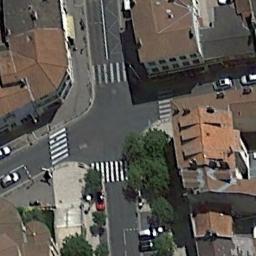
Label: intersection